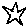
Label: star